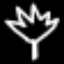
Label: leaf